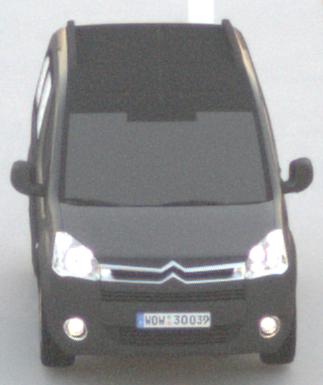
Make: Citroen
Model: Berlingo Kombi VTi 120
Detailed model: Berlingo (II) Kombi
Model produced from: 2009/12
Model produced until: 2012/03
Doors: 5
Color: gray
Road condition: dry road
Daytime: sunrise or sunset
Contrast: low contrast